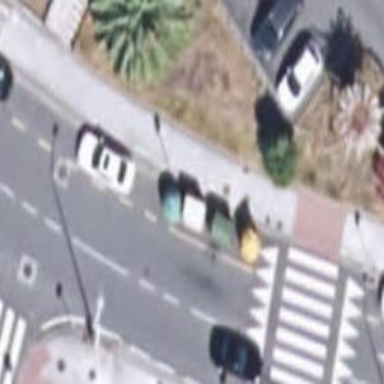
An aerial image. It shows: Sidewalk along the footway.